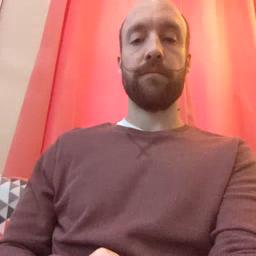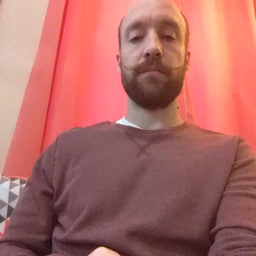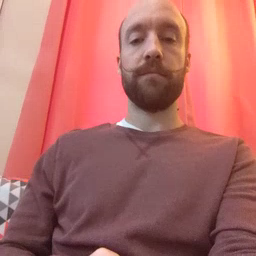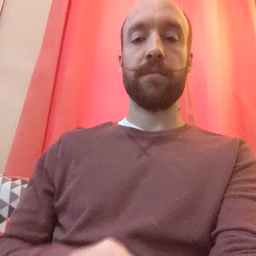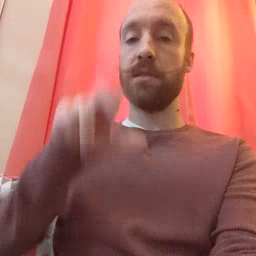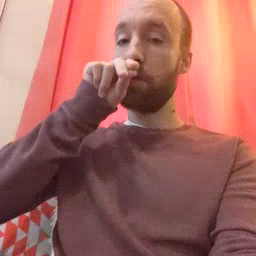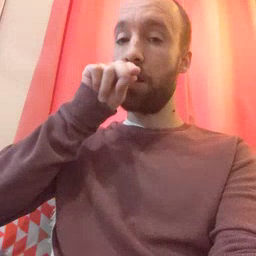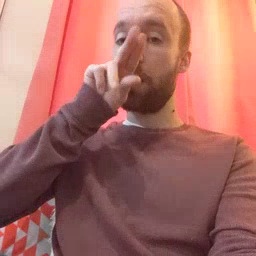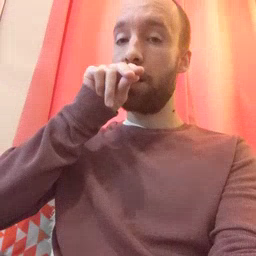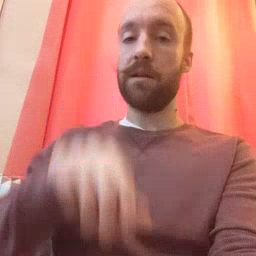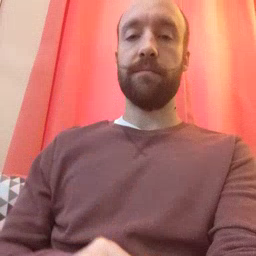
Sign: duck